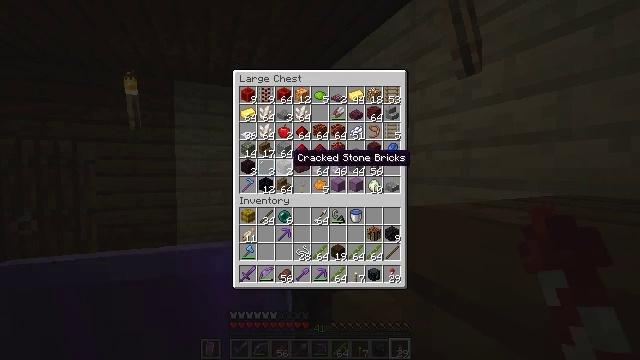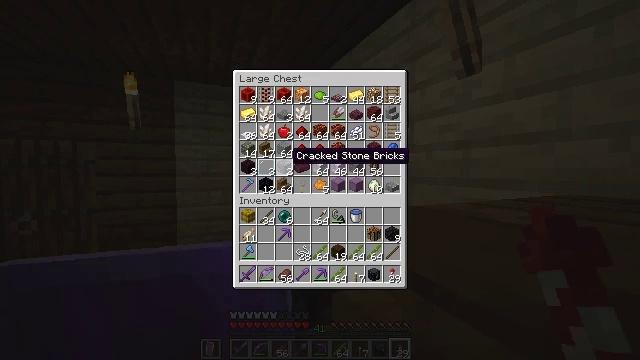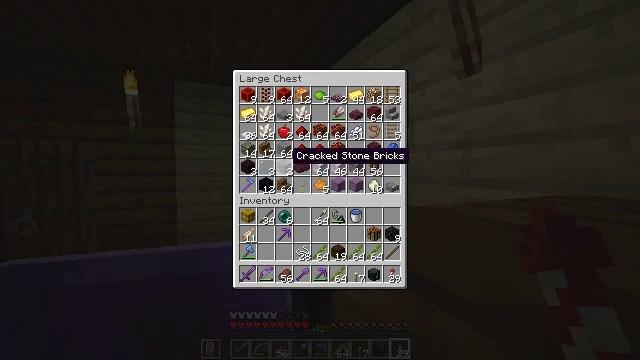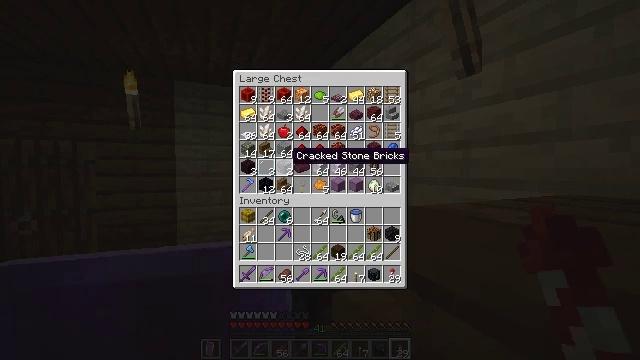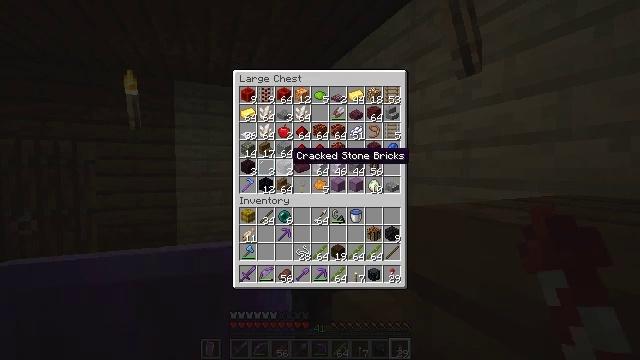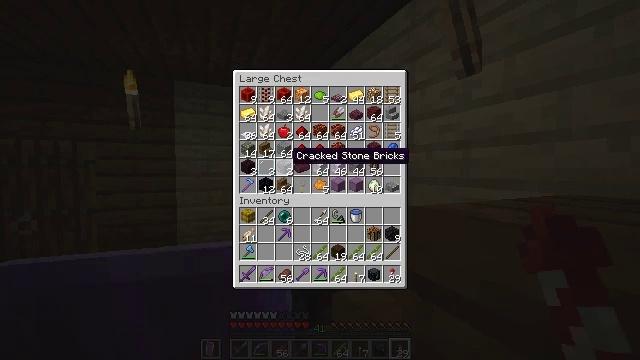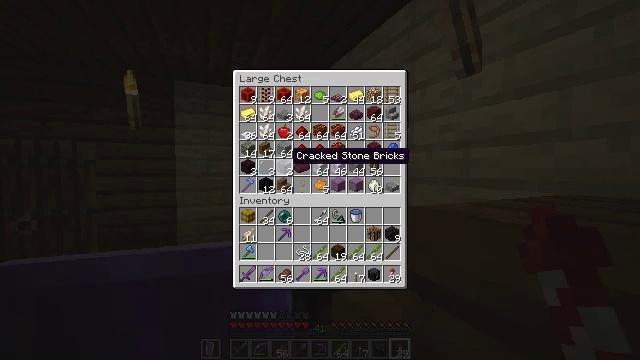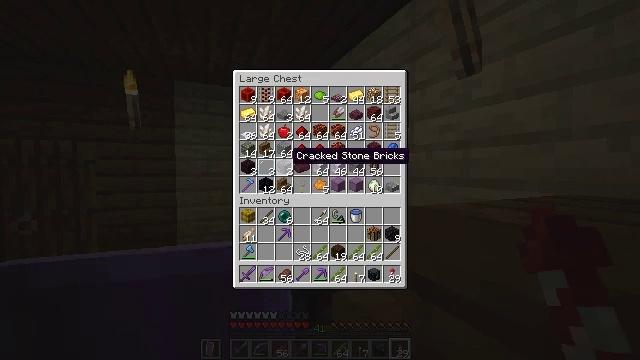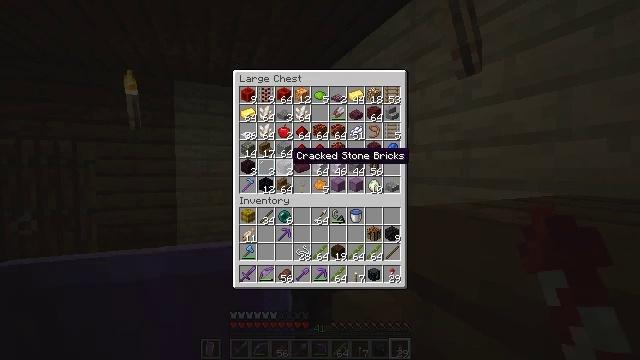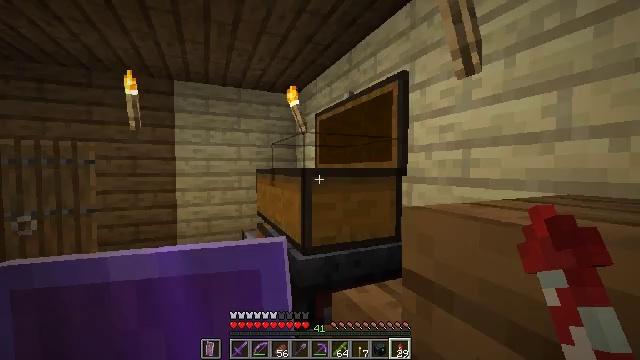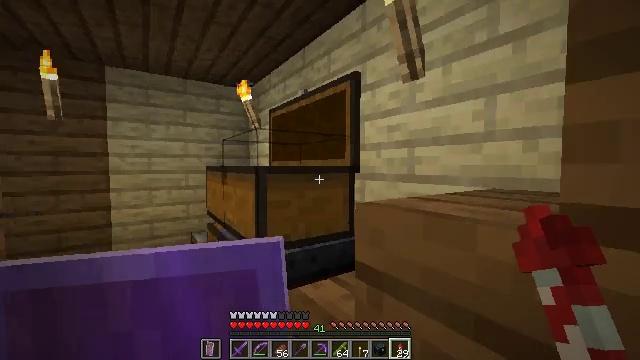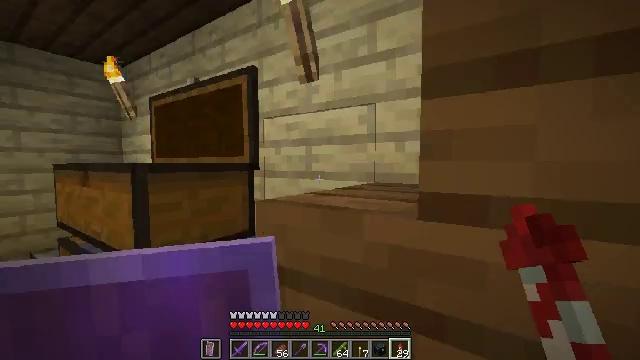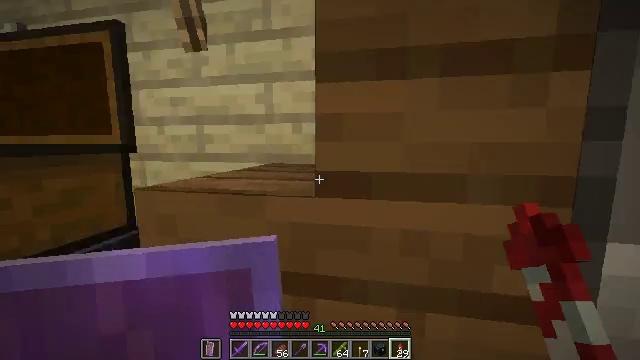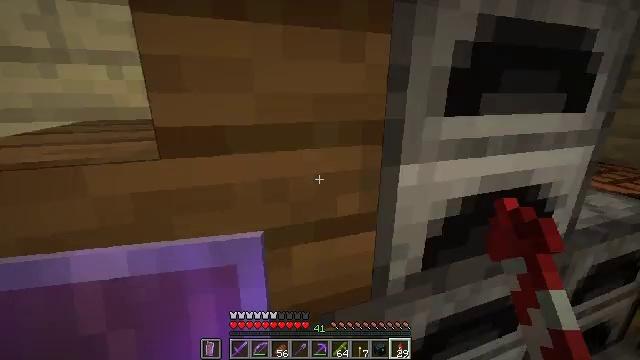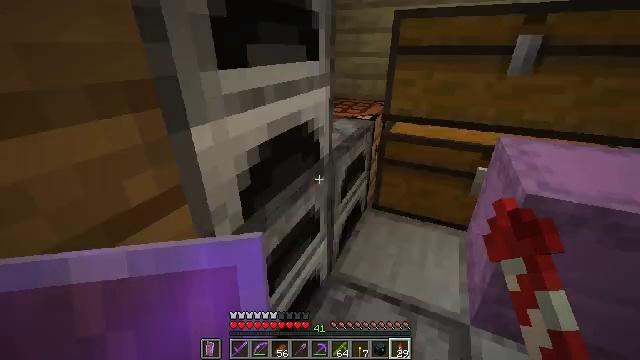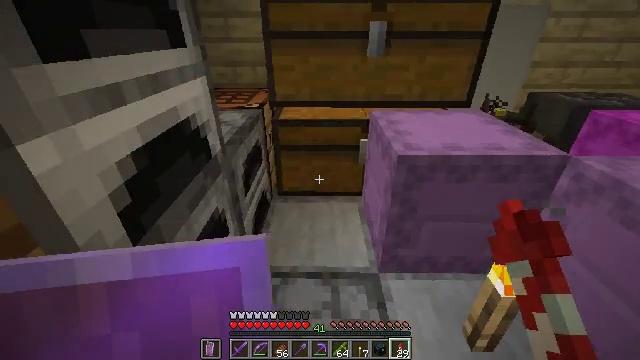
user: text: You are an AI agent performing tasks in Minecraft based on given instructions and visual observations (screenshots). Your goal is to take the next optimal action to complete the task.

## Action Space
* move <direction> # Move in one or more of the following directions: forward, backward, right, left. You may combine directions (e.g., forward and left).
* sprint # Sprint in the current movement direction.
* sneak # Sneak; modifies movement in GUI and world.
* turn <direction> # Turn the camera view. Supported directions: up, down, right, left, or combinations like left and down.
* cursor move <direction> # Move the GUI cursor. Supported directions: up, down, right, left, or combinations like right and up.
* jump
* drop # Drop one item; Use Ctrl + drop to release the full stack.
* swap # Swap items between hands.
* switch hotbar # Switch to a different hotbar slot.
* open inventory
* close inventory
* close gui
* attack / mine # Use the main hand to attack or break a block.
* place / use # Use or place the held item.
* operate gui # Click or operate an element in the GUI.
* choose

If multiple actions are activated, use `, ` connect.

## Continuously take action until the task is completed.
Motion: motion action
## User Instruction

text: Craft scaffolding at the crafting table using bamboo.
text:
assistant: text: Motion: no_op
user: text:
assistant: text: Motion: no_op
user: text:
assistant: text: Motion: no_op
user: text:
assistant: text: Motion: no_op
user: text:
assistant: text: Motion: no_op
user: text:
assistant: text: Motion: no_op
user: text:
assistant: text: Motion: no_op
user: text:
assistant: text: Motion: no_op
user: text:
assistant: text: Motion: no_op
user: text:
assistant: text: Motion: turn right
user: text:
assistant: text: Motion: turn right
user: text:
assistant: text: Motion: turn right and down
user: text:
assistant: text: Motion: turn right and down
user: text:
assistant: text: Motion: turn right and down
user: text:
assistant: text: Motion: turn right and down
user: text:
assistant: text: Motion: turn right
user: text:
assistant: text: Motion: move forward
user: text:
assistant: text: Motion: move forward and move right
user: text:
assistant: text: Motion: move forward and move right
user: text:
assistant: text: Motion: move forward and move right
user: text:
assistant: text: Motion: move forward and move right, turn left
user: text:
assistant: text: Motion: move forward and move right, turn left and down
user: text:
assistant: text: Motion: move forward, turn left
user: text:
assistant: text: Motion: move forward, turn left
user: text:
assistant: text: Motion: move forward, turn left and up
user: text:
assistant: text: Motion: move forward, turn left
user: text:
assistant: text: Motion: move forward, turn left
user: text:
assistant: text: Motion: no_op
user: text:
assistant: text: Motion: no_op
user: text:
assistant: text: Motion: turn right